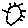
Label: sun